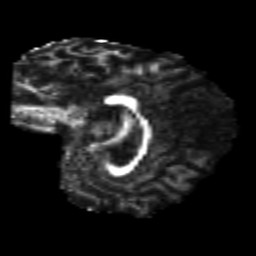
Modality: FA
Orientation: sagittal
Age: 24
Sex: female
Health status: healthy
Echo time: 0.074 s